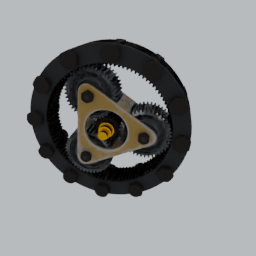
Label: mechanical